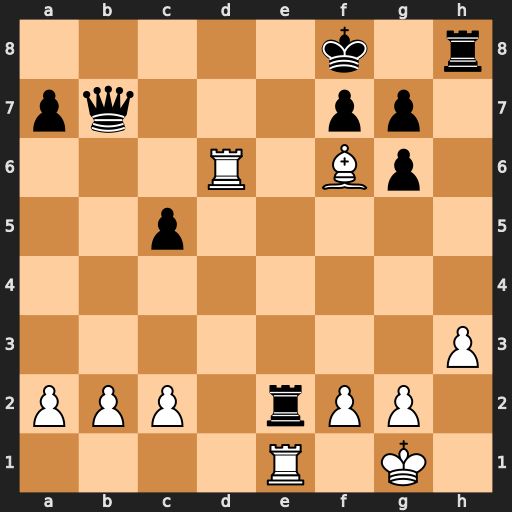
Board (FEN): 5k1r/pq3pp1/3R1Bp1/2p5/8/7P/PPP1rPP1/4R1K1
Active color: w
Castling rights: -
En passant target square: -
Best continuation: Rd8+ Re8 Rexe8#